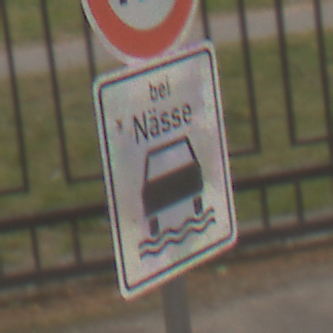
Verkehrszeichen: BeiNaesse
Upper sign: Geschwindigkeit130
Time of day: MorningAfternoon
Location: Outdoor (Urban)
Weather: Overcast
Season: NotSpecified
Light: Natural